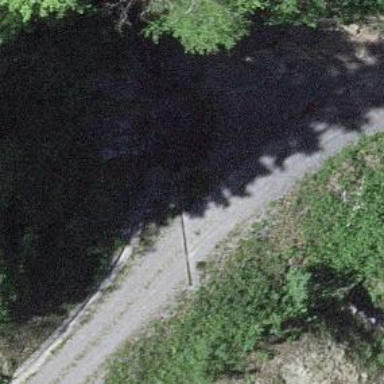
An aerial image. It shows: Swing gate.